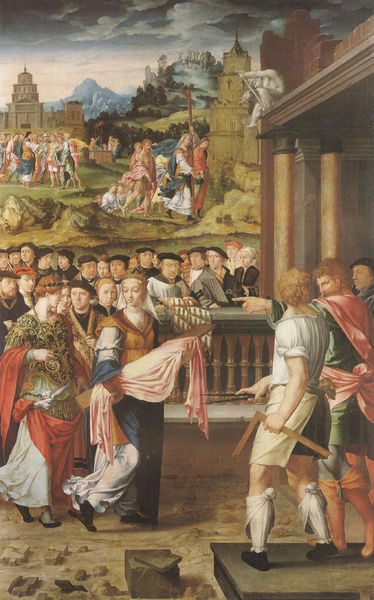
Titel: Hochaltar des Doms zu Xanten
Künstler: Henrick van Holt
Standort: Xanten, Dom St. Viktor (EU - D - NRW)
Schlagwörter: baum, berg, gemälde, gruppe, himmel, umhang, wolken, frauen, landschaft, menschen, hüte, männer, säule, säulen, park, rot, tuch, wiese, hochformat, leute, malerei, architektur, bibel, kleidung, busch, kirche, gewand, gewänder, personen, krone, renaissance, arbeit, turm, schürze, düster, italien, berge, sturm, tafel, stufe, gruppen, glaube, kreuz, religion, brett, volk, mythologie, altar, handwerk, handwerker, mittelalter, prozession, hochzeit, tempel, heilige, christentum, altarbild, geleit, heiligenbild, kirchenkunst, einzug, bosch, bildtafel, befehl, berett, ratsherren, handwder, turm kirche